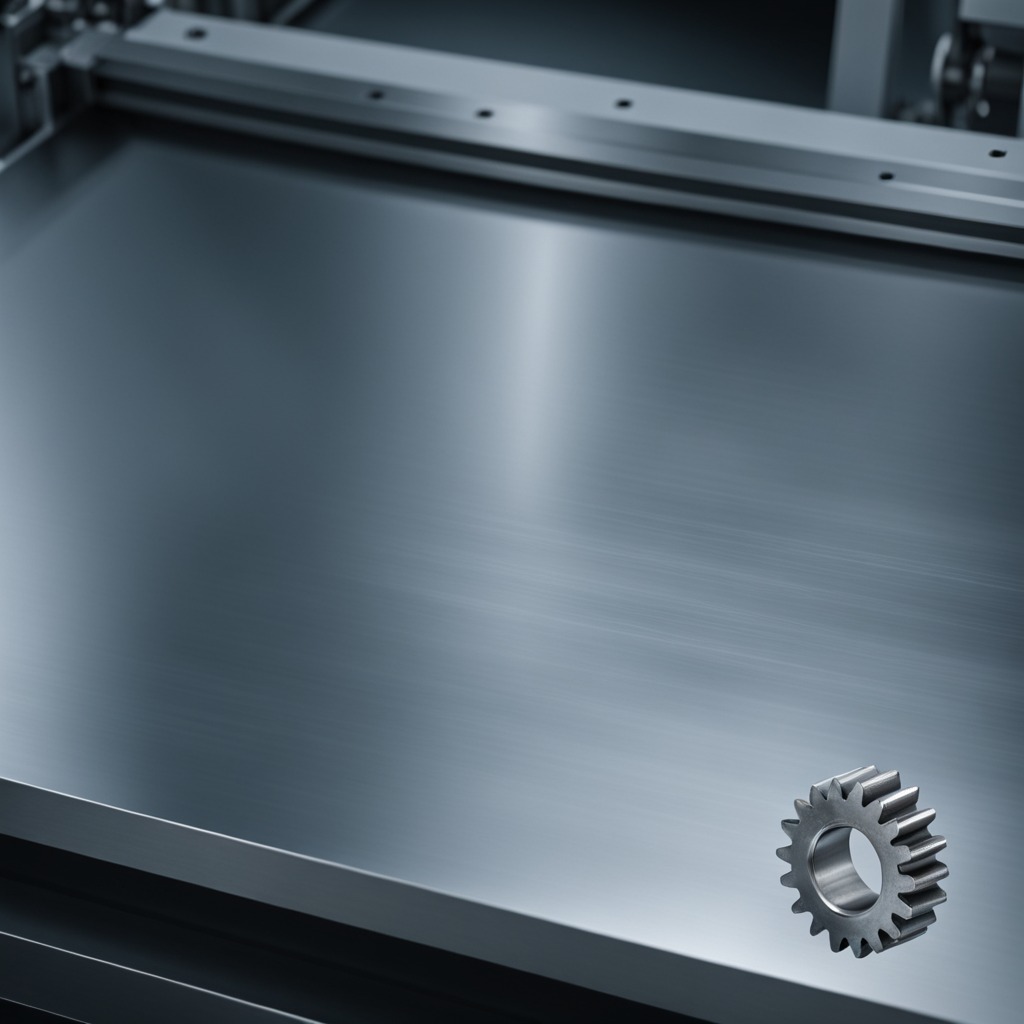
A steel gear with teeth is lying on a metal table in a machine shop under fluorescent lights.